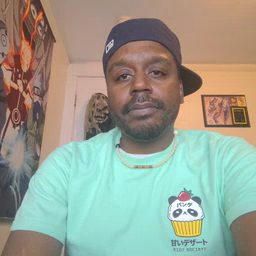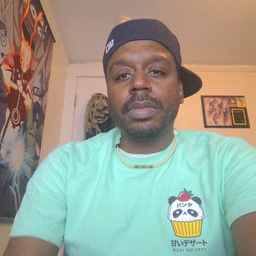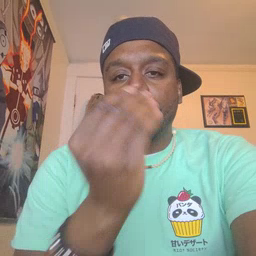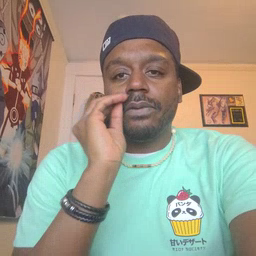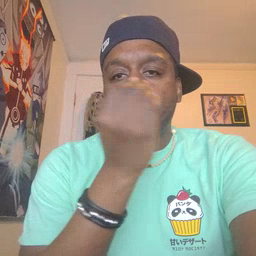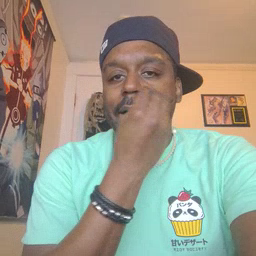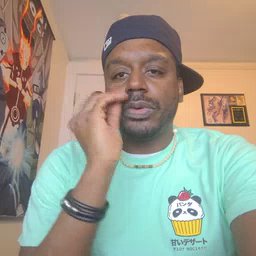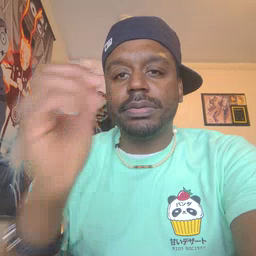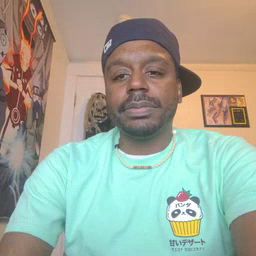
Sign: flower